Question: the below shows the css i am using, yes it not profesional i am a beginner regarding css.
i want to write some property in the css such that, the div's only take up the width needed and not more.
that is the width property set as width: 60%; etc takes 20% even if the control within it, or text within it is not that long. like say "hi" within the div takes 60% still!!!
## css
'''
#form1
{
padding: 0px 0px 0px 0px;
margin: 0px;
display:inline-block;
width:100%;
font-family: Times New Roman;
font-size: 2em;
}
#container
{
margin: 0 auto;
width: 100%;
/*background-color: Yellow;*/ /* for testing*/
}
#header
{
background: #ccc;
padding: 20px; /*remove as needed*/
color: Blue;
text-align:center;
}
#navigation
{
float: left;
width: 100%;
background: White;/* black*/
color:White;
font-size: smaller;
}
#ul
{
margin: 0;
padding: 0;
}
#link
{
list-style-type: none;
display: inline;
}
/* for url one */
#url1
{
float: left;
padding: 0px 5px 0px 5px;
border-right: 1px solid #fff;
background-color: White;
}
#url1 a
{
float: left;
color: Black;
text-decoration: none;
}
#url1 a:hover
{
background-color:ButtonShadow;
color:Highlight;
text-transform:uppercase;
font-size:xx-large;
}
/*for url one ends*/
#content-container1
{
padding-top:5px;
float: left;
width: 100%;
/*background: #fff url(/wp-content/uploads/layout-three-liquid-background1.gif) repeat-y 20% 0;*/
}
#content-container2
{
float: left;
width: 100%;
/*background: url(/wp-content/uploads/layout-three-liquid-background2.gif) repeat-y 80% 0;*/
}
#section-navigation
{
float: left;
width: 16%;
border-right-color:White;
border-right-style:solid;
border-right-width:thin;
/*background: gray;*/ /* for testing */
display: inline;
}
#leftul
{
margin: 0;
padding: 0;
}
#leftlink
{
padding-left:0.2em;
list-style-type: none;
/*background-color: Yellow;*/ /*for testing */
}
#leftlink a
{
color: Aqua;
text-decoration: underline;
}
#content
{
border-left-color: White;
border-left-style:solid;
border-left-width:thin;
float: left;
width: 56%;
}
#aside
{
float: right;
width: 16%;
padding: 20px 0;
margin: 0 2% 0 0;
display: inline;
}
#aside h3 { margin: 0; }
#footer
{
clear: both;
background: #ccc;
text-align: right;
padding: 20px;
height: 1%;
}
.symbols
{
font-family: Webdings;
}
'''
## and the pic

## html as appears by ie6
'''
<!DOCTYPE html PUBLIC "-//W3C//DTD XHTML 1.0 Transitional//EN" "http://www.w3.org/TR/xhtml1/DTD/xhtml1-transitional.dtd">
<html xmlns="http://www.w3.org/1999/xhtml">
<head><title>
</title><link rel="stylesheet" type="text/css" href="LAYOUT1.css" /></head>
<body>
<form name="form1" method="post" action="DynamicLayout.aspx" id="form1">
<div>
<input type="hidden" name="__VIEWSTATE" id="__VIEWSTATE" value="/wEPDwULLTE2MTY2ODcyMjlkZOy4VHs0ZOF6zRS6A7E09eCqf5GY" />
</div>
<div>
<input type="hidden" name="__EVENTVALIDATION" id="__EVENTVALIDATION" value="/wEWAgKFjacpAqDAiY0LQudCxpijJWZK6qWohE+SufqyOGA=" />
</div>
<div>
</div>
<div id="container" runat="server">
<div id="header" runat="server">
<span>The header from code label</span><input name="ctl03" type="text" value="This is the text box" />
</div><div id="navigation" runat="server">
<div id="ul" runat="server">
<div id="link" runat="server">
<div id="url1" runat="server">
<a class="symbols" href="#">H</a>
</div><div id="url2" runat="server">
<a href="#">About</a>
</div>
</div>
</div>
</div><div id="content-container1" runat="server">
<div id="content-container2" runat="server">
<div id="section-navigation" runat="server">
<div id="leftul" runat="server">
<div id="leftlink" runat="server">
LEFT SIDE
</div>
</div>
</div><div id="content" runat="server">
This is the center of the page
</div>
</div>
</div>
</div></form>
</body>
</html>
'''
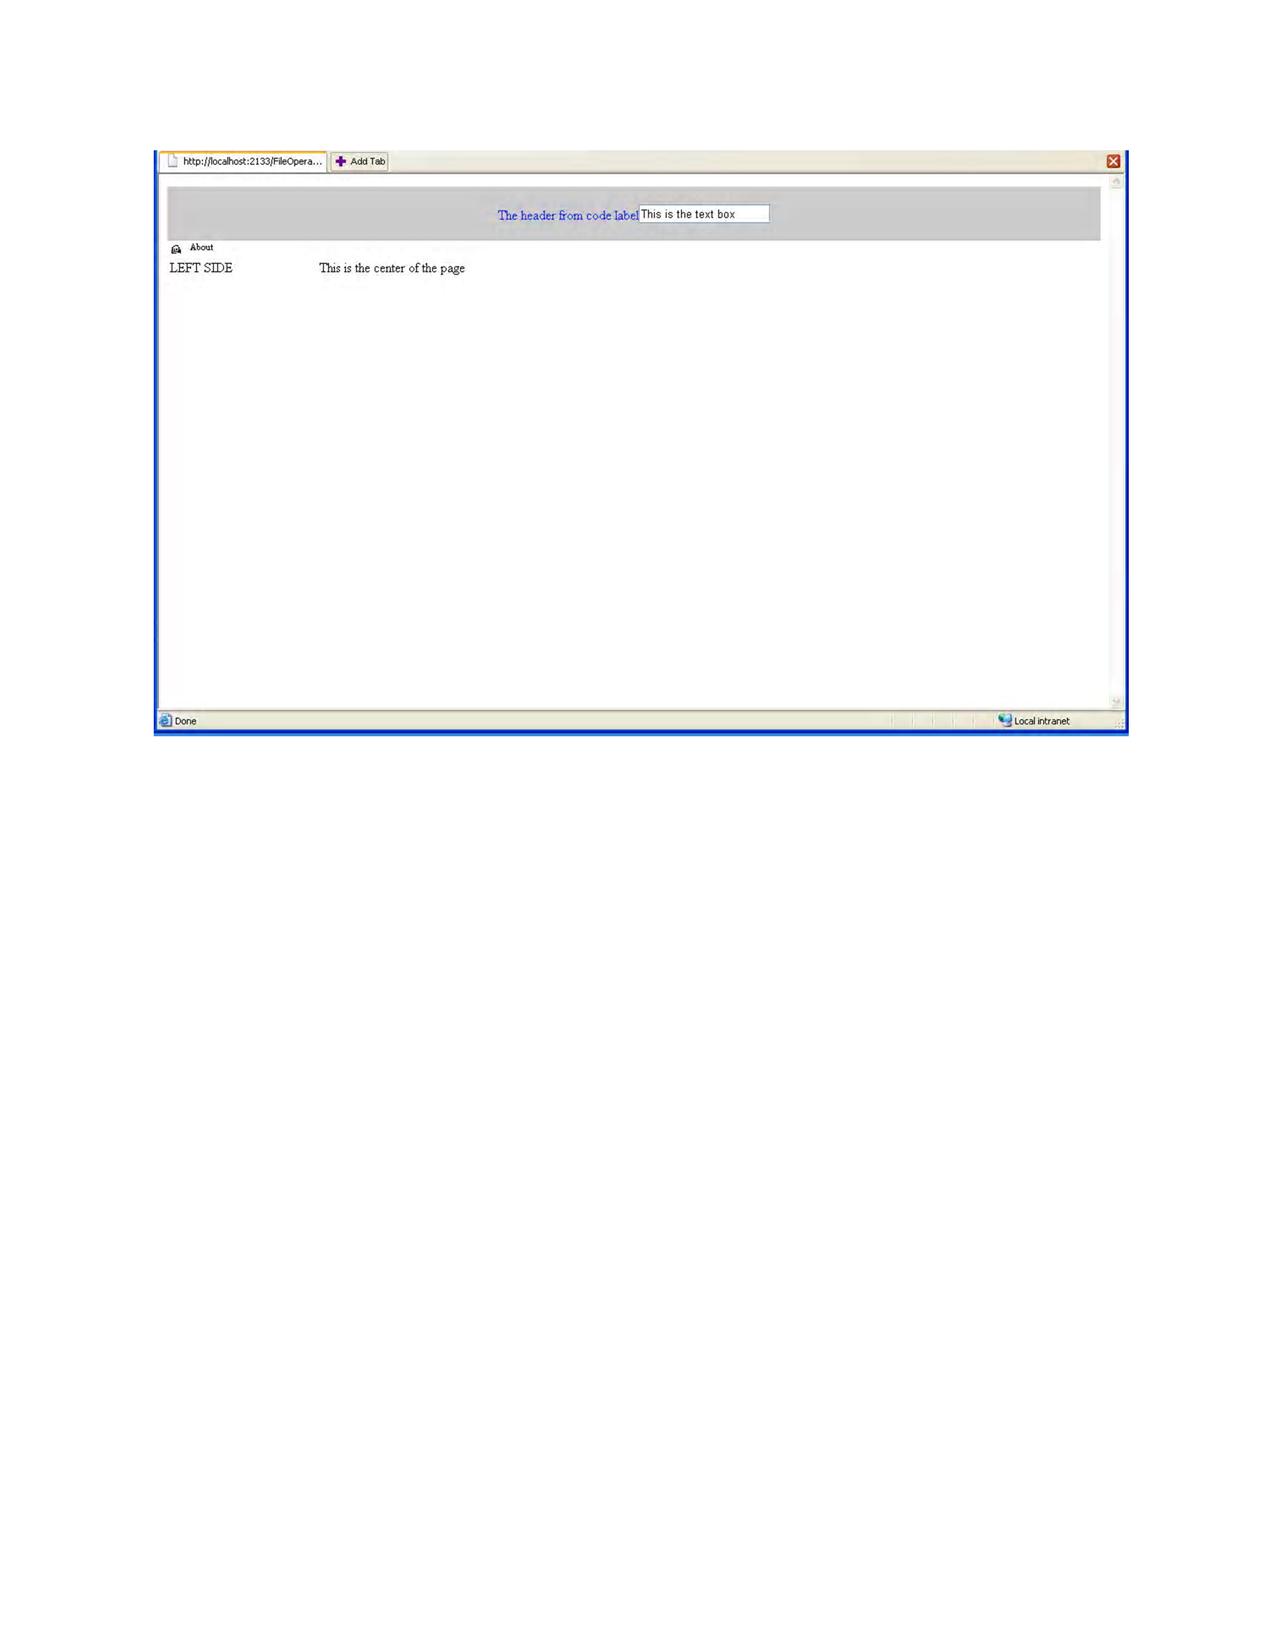
Answer: try this style
'''
.asNarrowAsPossible
{
width:1%; /* encourages the container to be very narrow */
white-space: nowrap; /* forces the content to one line*/
}
'''